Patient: sex M, age 58
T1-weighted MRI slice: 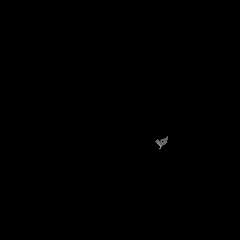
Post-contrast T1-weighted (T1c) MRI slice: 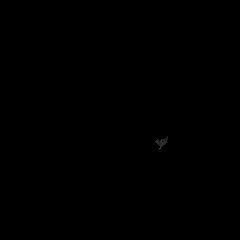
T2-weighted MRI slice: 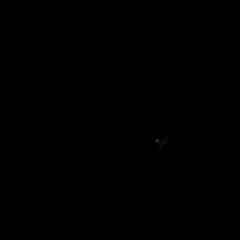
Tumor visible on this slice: no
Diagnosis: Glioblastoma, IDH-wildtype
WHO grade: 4